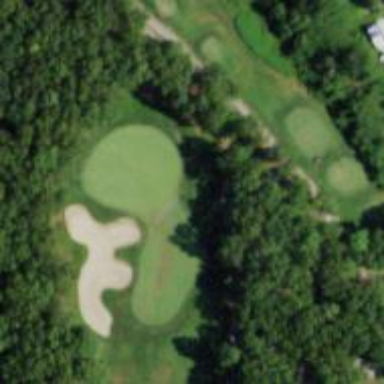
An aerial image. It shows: Golf hole.